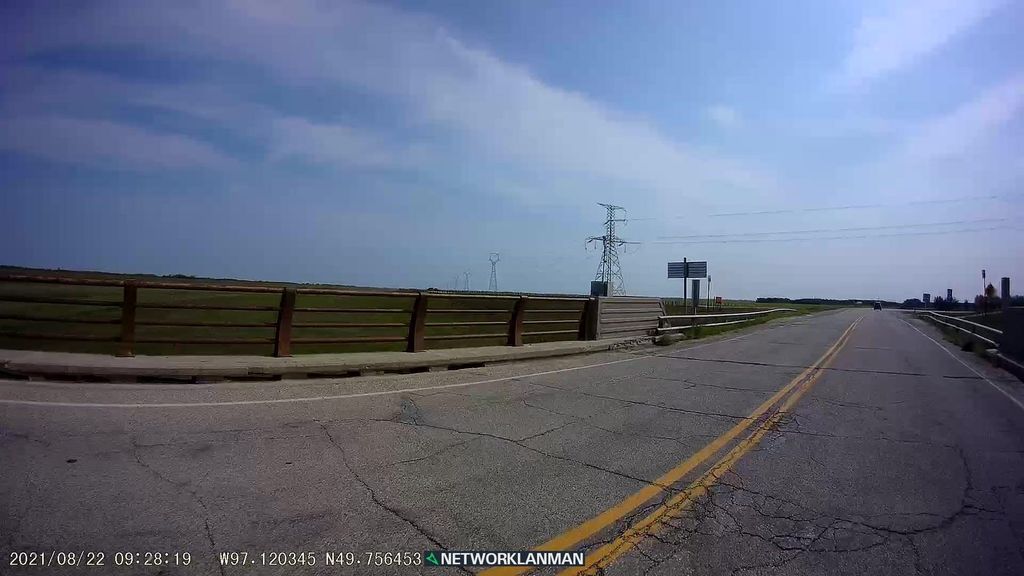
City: winnipeg